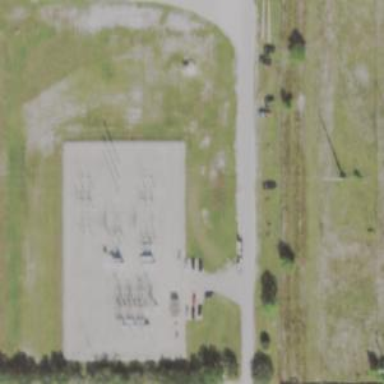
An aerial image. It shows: Switch used for power control.